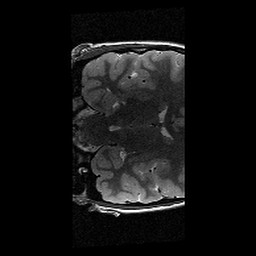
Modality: T2w
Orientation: coronal
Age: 10
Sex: female
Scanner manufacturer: siemens
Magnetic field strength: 3 T
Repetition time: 9.23 s
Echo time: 0.067 s